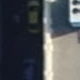
Vehicle type: Motorcycle